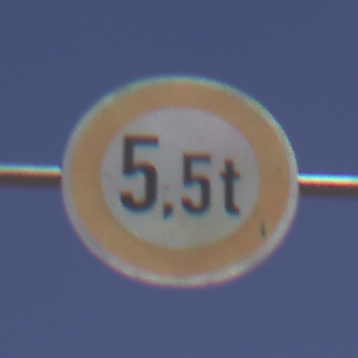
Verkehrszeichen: TatsaechlicheMasse
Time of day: Midday
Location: Outdoor (RoadRail)
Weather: Clear
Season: NotSpecified
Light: Natural